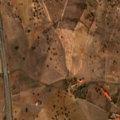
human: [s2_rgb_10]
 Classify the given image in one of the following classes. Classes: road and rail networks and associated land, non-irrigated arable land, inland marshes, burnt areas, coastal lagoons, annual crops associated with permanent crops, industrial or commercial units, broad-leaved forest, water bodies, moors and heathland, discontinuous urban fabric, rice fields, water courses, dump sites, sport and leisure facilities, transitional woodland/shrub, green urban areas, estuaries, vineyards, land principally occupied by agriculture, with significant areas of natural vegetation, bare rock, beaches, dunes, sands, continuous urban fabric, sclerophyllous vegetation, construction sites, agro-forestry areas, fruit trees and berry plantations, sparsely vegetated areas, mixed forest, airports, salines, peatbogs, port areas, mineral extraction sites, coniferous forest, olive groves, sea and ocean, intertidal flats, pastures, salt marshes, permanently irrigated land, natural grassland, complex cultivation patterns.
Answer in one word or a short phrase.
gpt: road and rail networks and associated land, non-irrigated arable land, agro-forestry areas